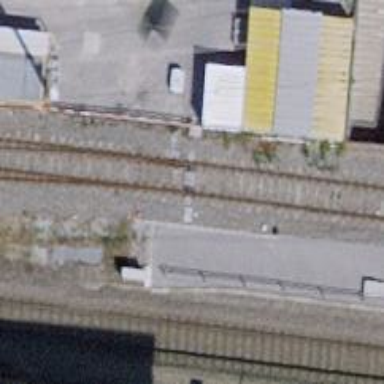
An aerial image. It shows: Railway switch.